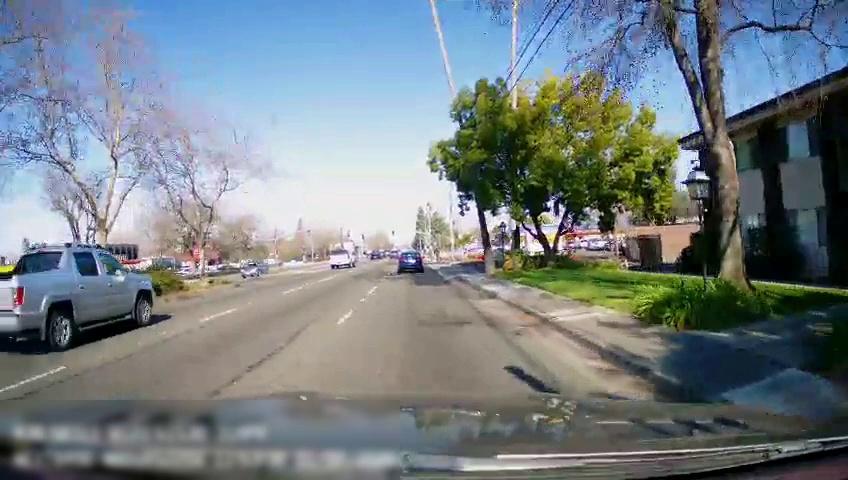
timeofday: Day
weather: Sunny
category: Drivable Space
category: Drivable Space
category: Vehicles | Truck
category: Vehicles | Car
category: Vehicles | Truck
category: Vehicles | Car
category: Vehicles | Car
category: Lanes | Alternate Lane
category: Lanes | Current Lane